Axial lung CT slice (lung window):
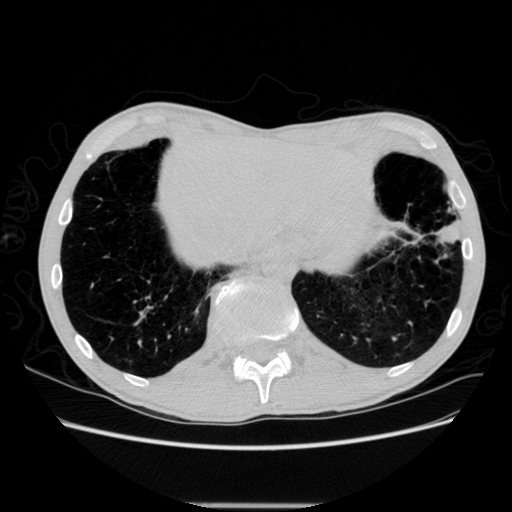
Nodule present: yes
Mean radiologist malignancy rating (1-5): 4